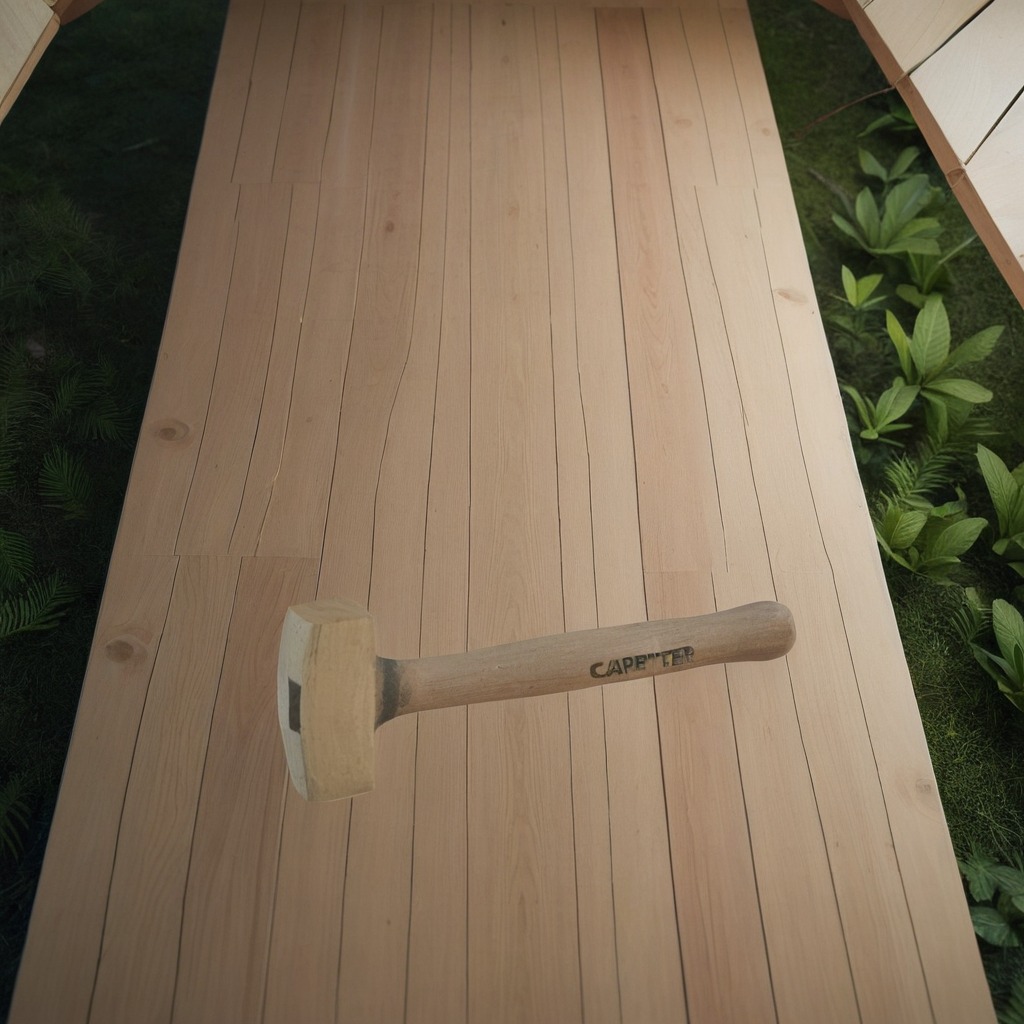
A hammer is lying on the wooden table inside a jungle field workshop tent.